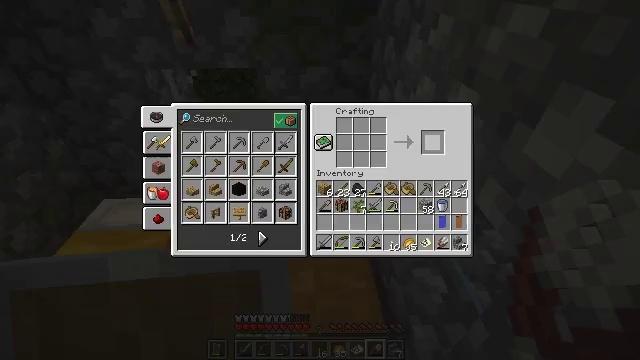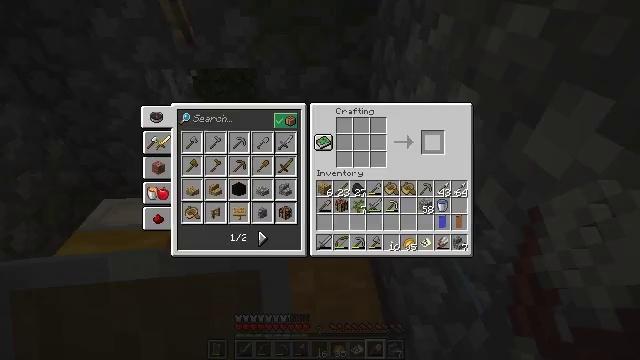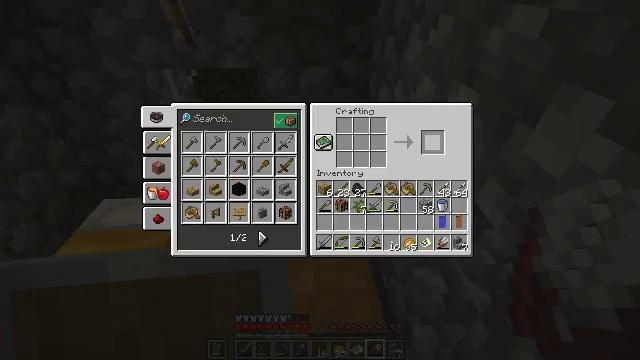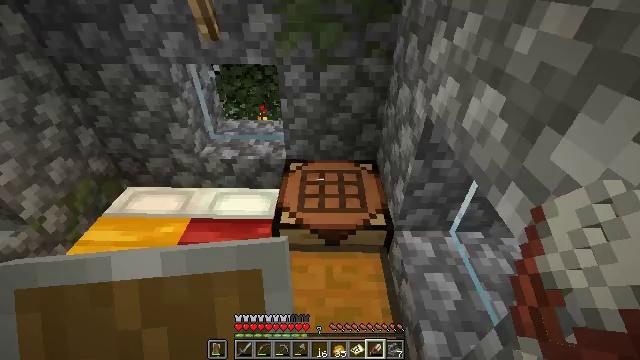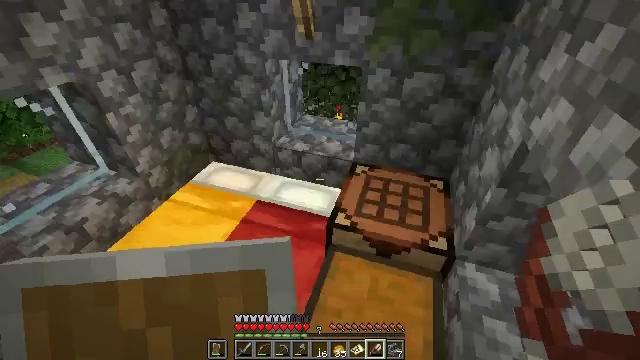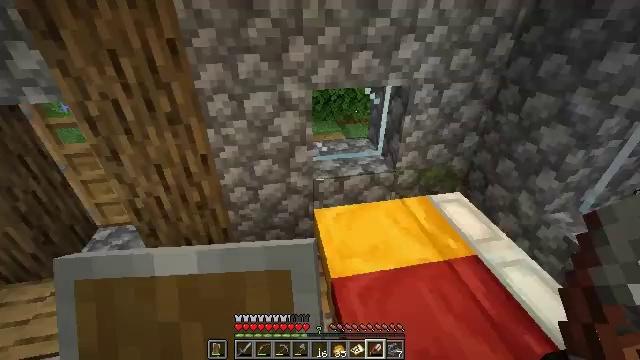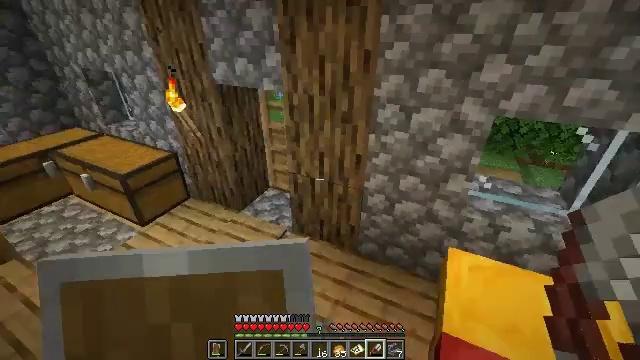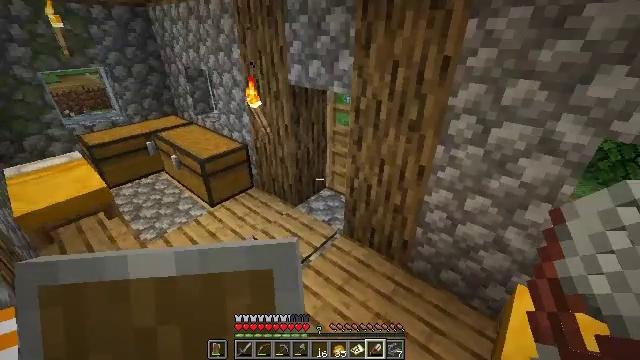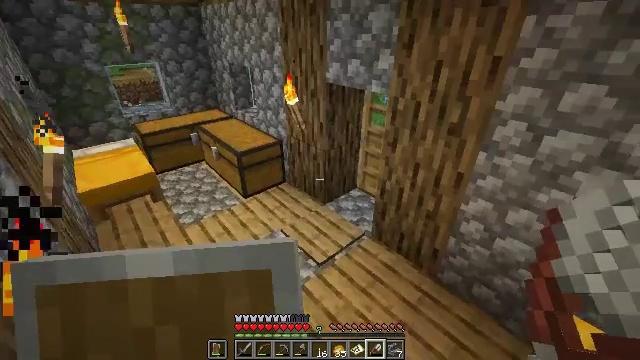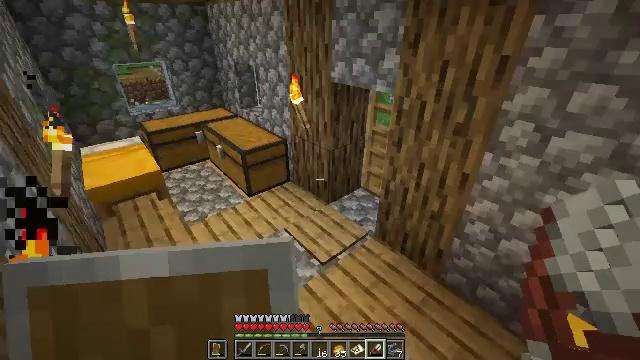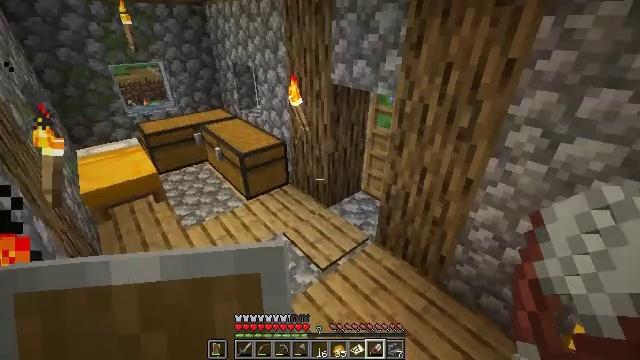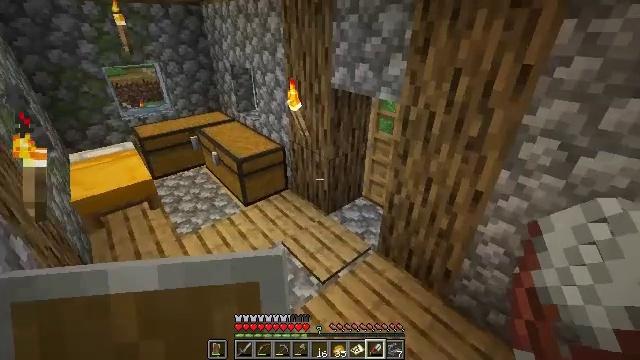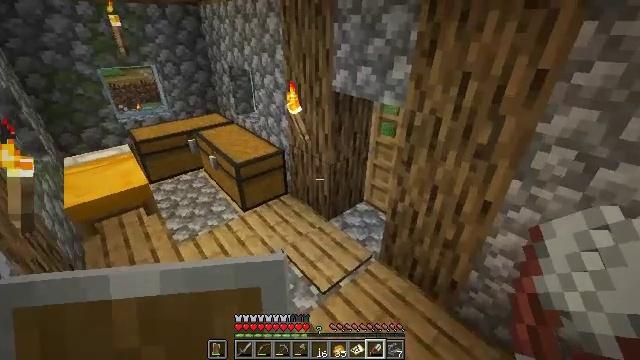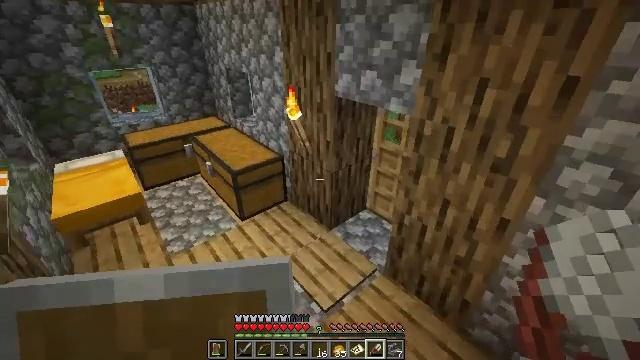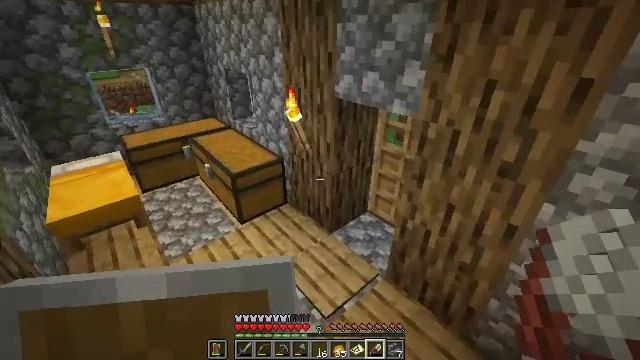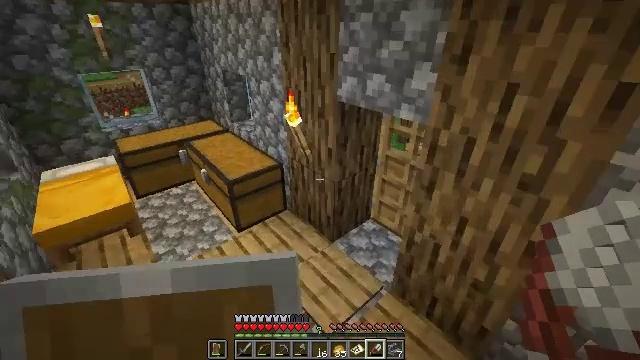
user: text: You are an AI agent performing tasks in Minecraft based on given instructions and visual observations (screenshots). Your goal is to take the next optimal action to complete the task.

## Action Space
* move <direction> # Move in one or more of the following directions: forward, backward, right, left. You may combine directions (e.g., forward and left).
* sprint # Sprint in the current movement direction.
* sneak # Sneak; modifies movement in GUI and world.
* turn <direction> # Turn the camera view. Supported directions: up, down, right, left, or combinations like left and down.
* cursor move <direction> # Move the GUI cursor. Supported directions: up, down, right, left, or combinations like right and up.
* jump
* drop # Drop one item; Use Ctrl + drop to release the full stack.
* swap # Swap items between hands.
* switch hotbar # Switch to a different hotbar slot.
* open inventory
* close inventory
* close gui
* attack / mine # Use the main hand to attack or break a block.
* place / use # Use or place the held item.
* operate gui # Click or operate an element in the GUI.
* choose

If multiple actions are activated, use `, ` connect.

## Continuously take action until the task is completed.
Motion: motion action
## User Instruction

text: Break the poppy plant.
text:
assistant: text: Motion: no_op
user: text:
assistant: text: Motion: no_op
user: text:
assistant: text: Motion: turn left
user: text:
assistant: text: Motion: turn left
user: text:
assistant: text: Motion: turn left and up
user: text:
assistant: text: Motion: turn left and up
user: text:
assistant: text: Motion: turn left
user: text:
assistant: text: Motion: turn left
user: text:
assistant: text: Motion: turn left
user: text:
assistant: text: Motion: move forward
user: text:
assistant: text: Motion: move forward
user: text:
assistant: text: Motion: move forward
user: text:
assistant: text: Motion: move forward
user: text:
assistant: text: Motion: move forward
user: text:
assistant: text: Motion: move forward
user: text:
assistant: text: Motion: move forward
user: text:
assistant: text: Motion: move forward
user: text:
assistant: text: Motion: move forward
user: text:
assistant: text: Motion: move forward
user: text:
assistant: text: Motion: move forward
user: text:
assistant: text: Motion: move forward, turn right
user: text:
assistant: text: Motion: move forward, turn right
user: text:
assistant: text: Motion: move forward, turn right and up
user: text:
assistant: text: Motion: move forward, turn right
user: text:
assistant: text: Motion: move forward, turn right
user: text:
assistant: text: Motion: move forward, turn right
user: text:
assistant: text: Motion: move forward, turn right
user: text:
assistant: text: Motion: move forward and move right, turn right and down
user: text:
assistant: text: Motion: move forward and move right, turn down
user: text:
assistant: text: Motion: move forward